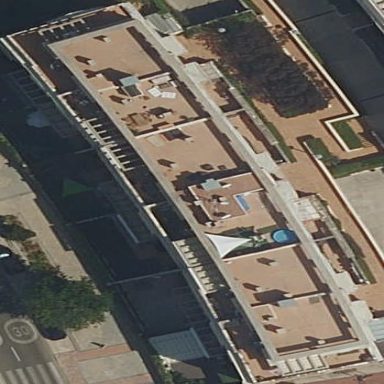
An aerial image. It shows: Image showing building with apartments.